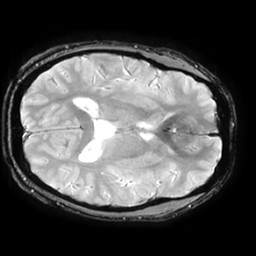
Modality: T2starw
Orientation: axial
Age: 22
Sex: male
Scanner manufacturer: ge
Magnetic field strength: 3 T
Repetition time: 0.65 s
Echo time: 0.02 s